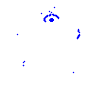
Particle: pion